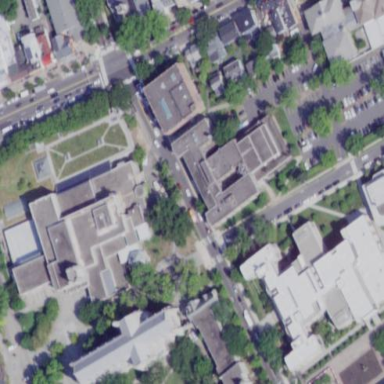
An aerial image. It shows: View of university building.